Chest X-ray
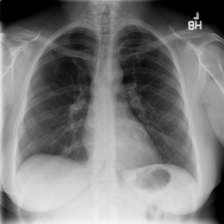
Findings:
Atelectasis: negative
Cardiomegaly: negative
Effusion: negative
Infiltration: negative
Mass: negative
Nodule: negative
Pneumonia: negative
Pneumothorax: negative
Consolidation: negative
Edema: negative
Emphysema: negative
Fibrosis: negative
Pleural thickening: negative
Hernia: negative